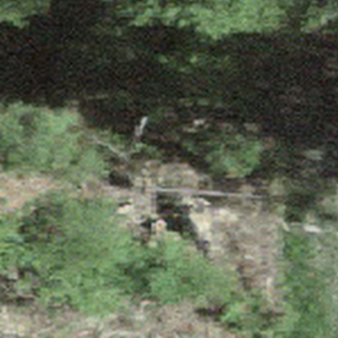
Label: other